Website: home-depot
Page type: payment
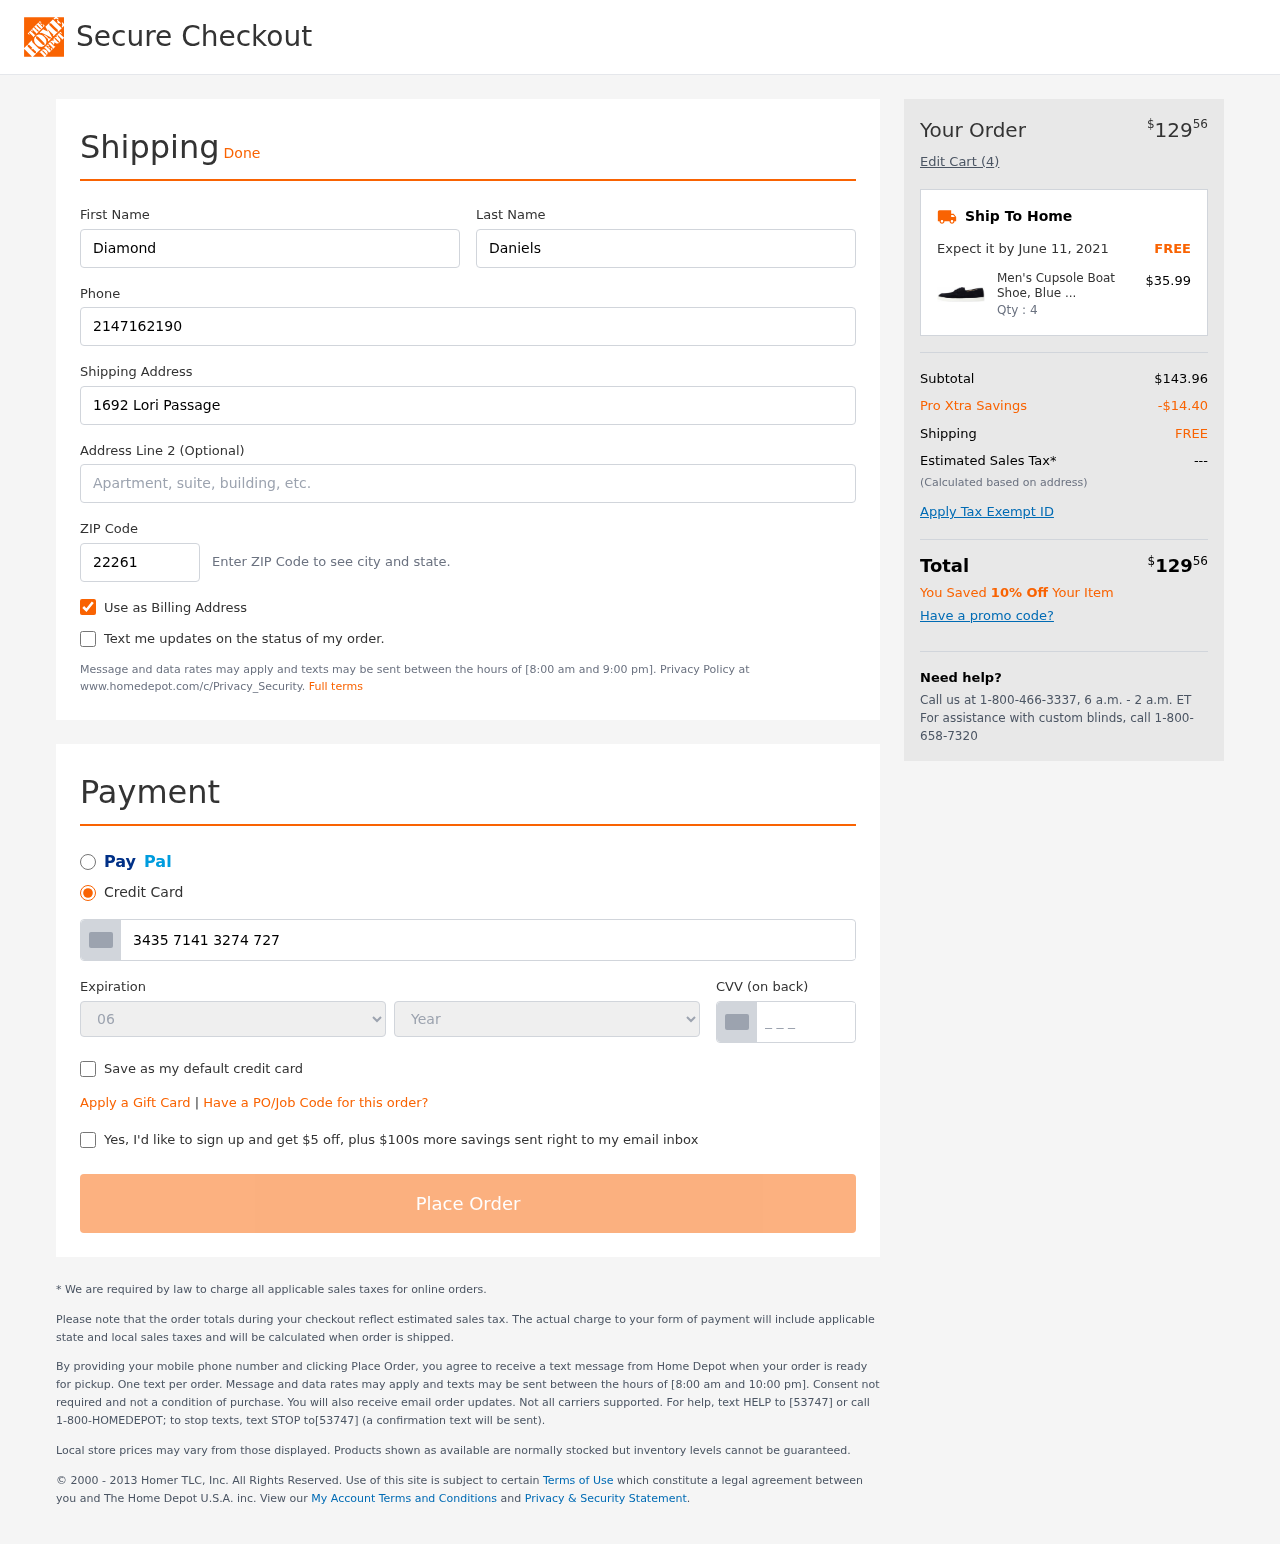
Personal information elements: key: PII_CARD_CVV
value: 2224
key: PII_CARD_EXPIRY_MONTH
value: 06
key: PII_CARD_EXPIRY_YEAR
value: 26
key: PII_CARD_NUMBER
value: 3435 7141 3274 727
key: PII_FIRSTNAME
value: Diamond
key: PII_LASTNAME
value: Daniels
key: PII_PHONE
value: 2147162190
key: PII_POSTCODE
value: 22261
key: PII_STREET
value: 1692 Lori Passage
Product elements: key: PRODUCT1_NAME
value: Men's Cupsole Boat Shoe, Blue Navy Suede, women 2
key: PRODUCT1_PRICE
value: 35.99
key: PRODUCT1_QUANTITY
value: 4
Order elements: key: ORDER_TOTAL
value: $12956
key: ORDER_NUM_ITEMS
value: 4
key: ORDER_DELIVERY_DATE
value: June 11, 2021
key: ORDER_SUBTOTAL
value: $143.96
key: ORDER_DISCOUNT
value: -$14.40
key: ORDER_SHIPPING_COST
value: FREE